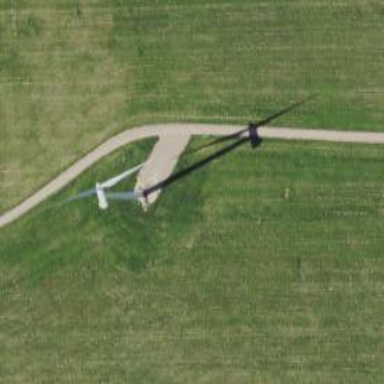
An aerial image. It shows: Wind generator powered by horizontal axis wind turbine.